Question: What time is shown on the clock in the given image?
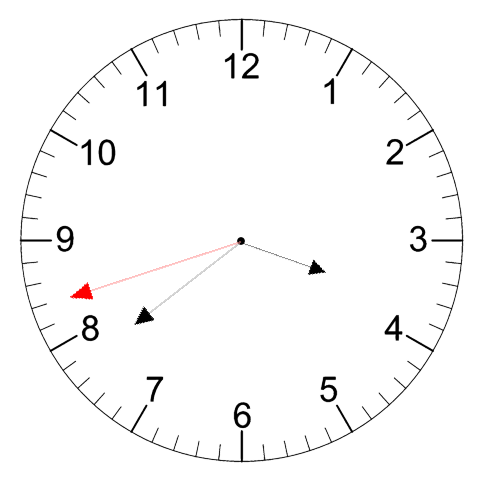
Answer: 03:38:42